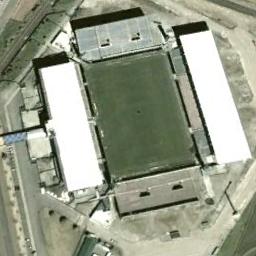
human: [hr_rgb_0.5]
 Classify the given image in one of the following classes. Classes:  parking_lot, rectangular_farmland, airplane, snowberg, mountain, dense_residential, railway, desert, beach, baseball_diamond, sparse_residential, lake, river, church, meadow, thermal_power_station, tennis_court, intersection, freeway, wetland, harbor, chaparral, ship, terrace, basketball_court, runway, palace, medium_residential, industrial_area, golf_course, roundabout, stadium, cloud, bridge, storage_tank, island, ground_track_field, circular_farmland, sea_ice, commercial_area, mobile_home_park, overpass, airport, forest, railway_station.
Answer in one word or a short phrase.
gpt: stadium